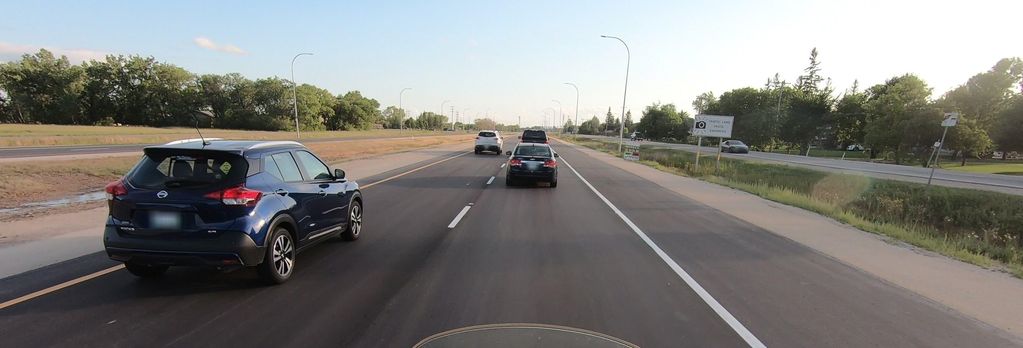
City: winnipeg